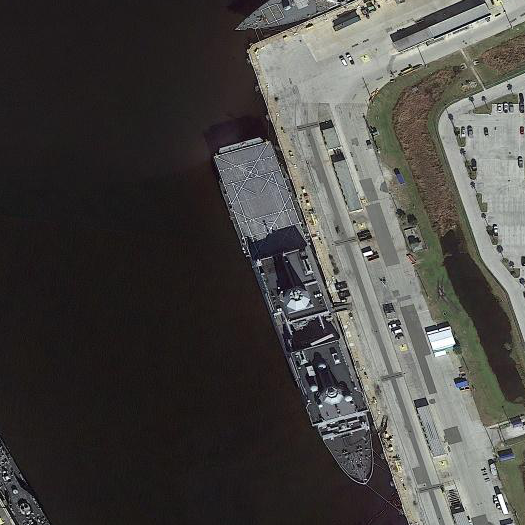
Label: San_Antonio-class_transport_dock